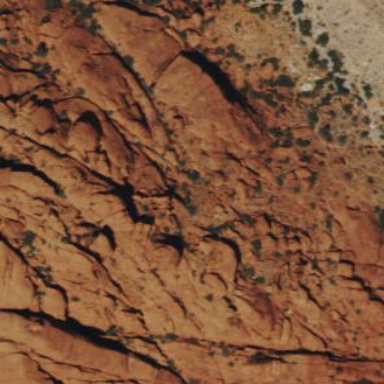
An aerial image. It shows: Red cliff in natural setting.